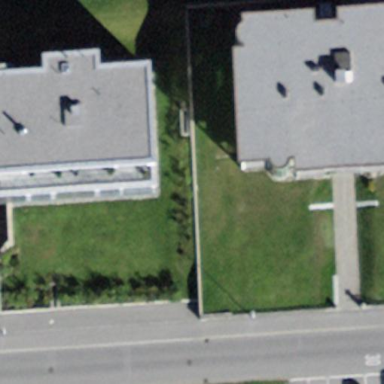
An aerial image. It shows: Flat-roofed building.